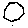
Label: hexagon